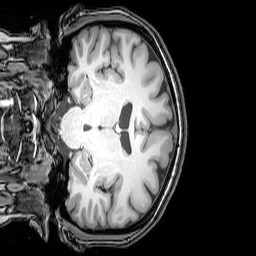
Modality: T1w
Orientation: coronal
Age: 25
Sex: female
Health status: healthy
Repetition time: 0.081 s
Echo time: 0.037 s